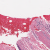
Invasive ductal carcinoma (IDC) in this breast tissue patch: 0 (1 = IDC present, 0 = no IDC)